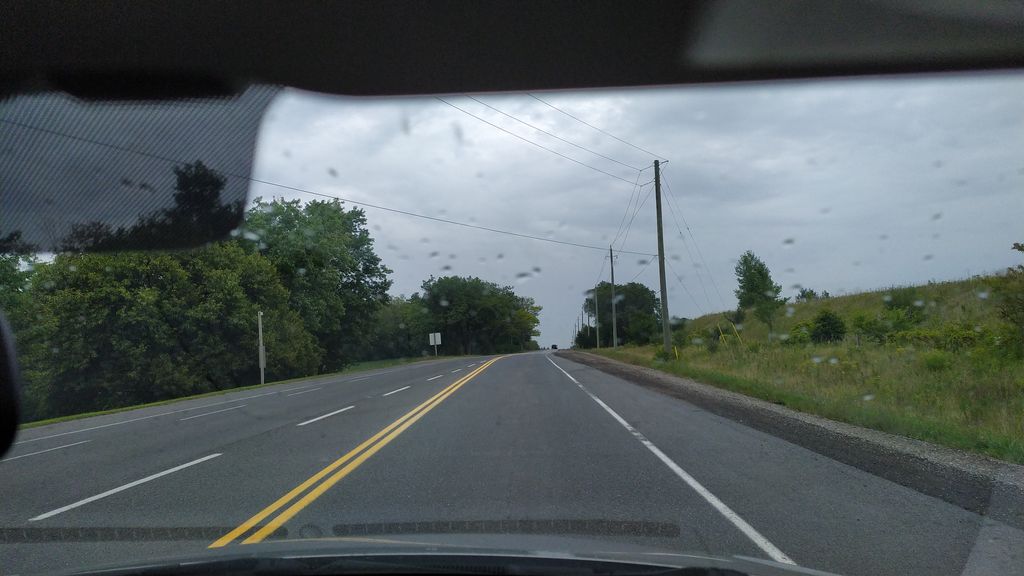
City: kitchener-waterloo